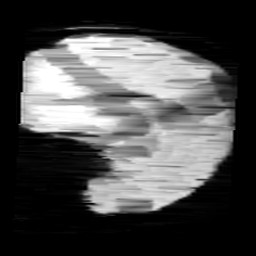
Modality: minIP
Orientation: sagittal
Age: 13
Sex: male
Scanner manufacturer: siemens
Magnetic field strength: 3 T
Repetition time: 0.027 s
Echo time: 0.02 s